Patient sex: M
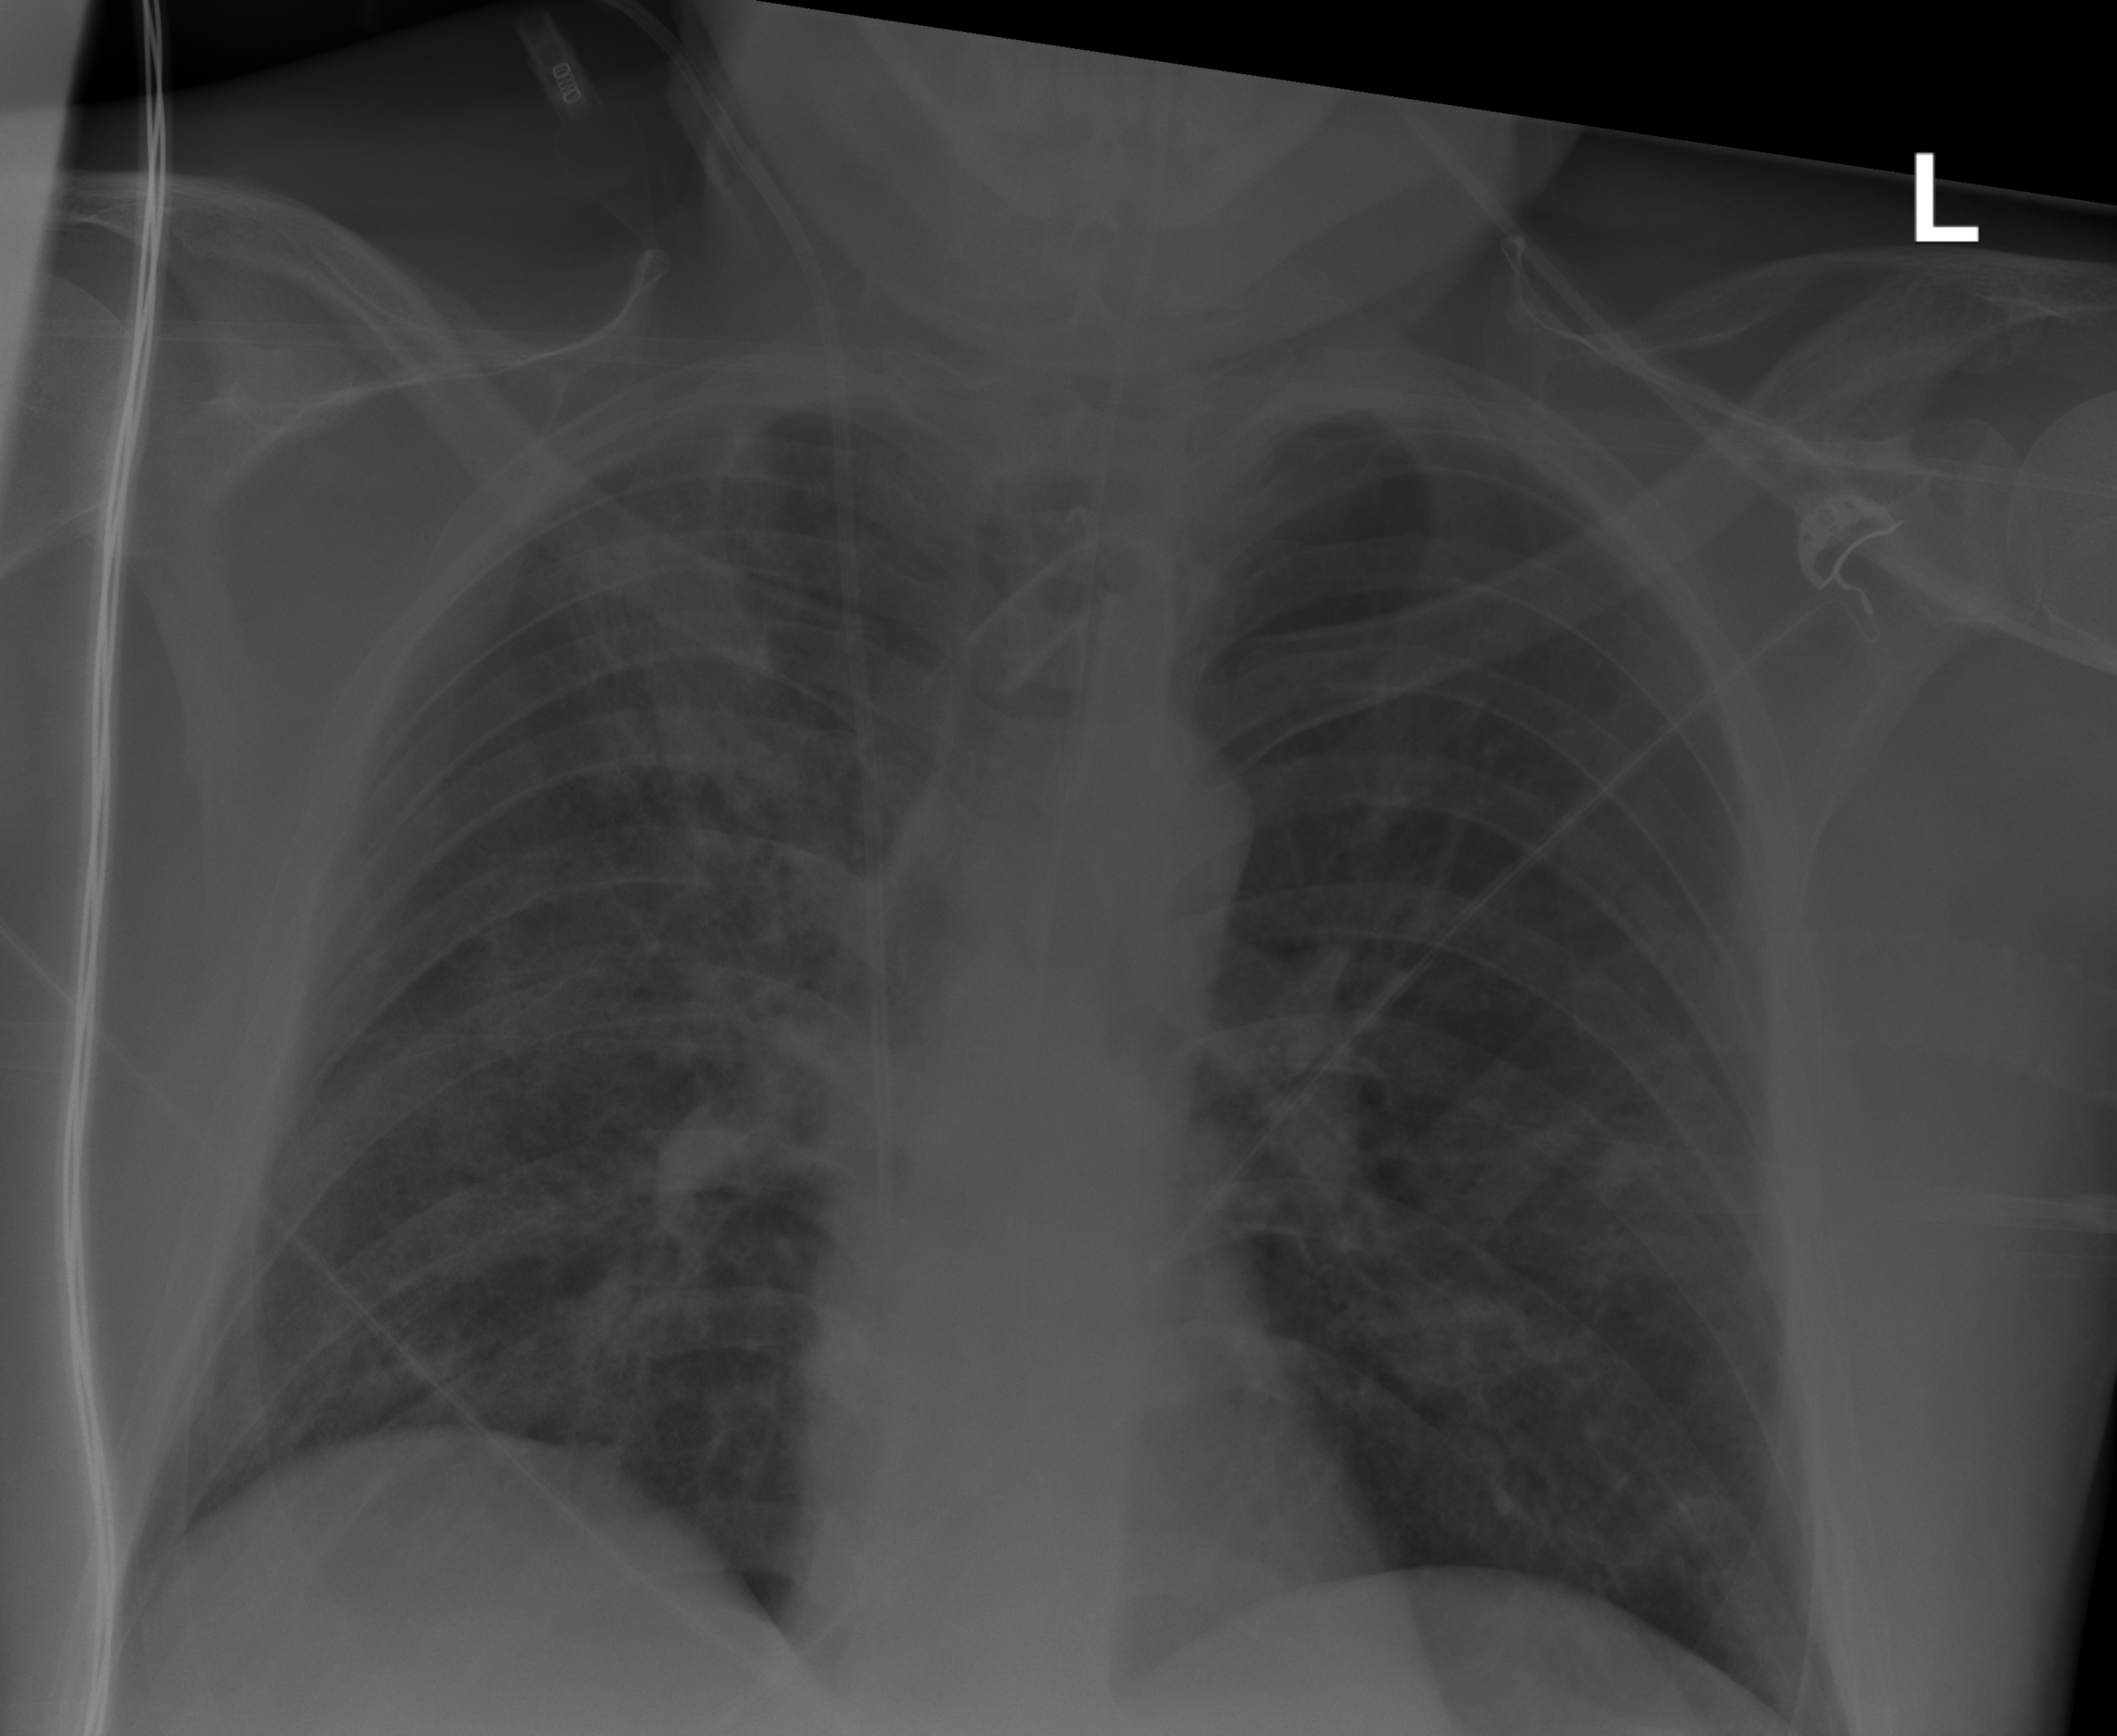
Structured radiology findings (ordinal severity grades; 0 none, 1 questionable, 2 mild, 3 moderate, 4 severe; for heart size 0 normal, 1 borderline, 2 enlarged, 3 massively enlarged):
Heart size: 0
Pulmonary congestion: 2
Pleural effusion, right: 0
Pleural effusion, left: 0
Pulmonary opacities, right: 2
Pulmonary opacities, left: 2
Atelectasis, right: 2
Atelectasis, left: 2